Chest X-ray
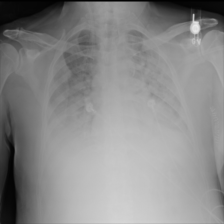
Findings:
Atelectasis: negative
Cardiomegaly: negative
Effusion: negative
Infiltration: negative
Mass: negative
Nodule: negative
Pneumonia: negative
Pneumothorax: negative
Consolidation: negative
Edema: negative
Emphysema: negative
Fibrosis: negative
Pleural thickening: negative
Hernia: negative